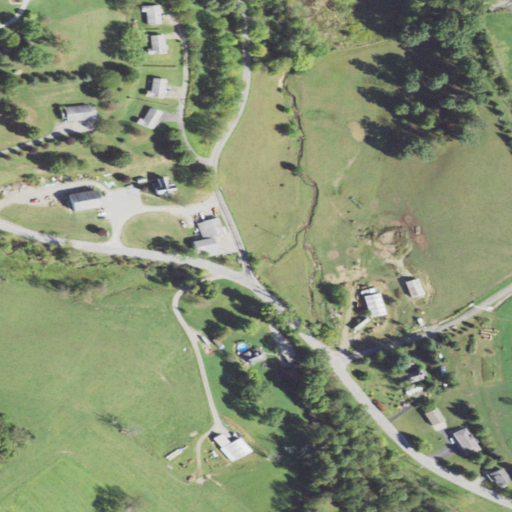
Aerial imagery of valley in Pennsylvania named Sleepy Hollow containing pasture, low intensity development, open development, mixed forest, deciduous forest, medium intensity development, and cultivated crops